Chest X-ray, AP view. Patient: 42 years old, sex M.
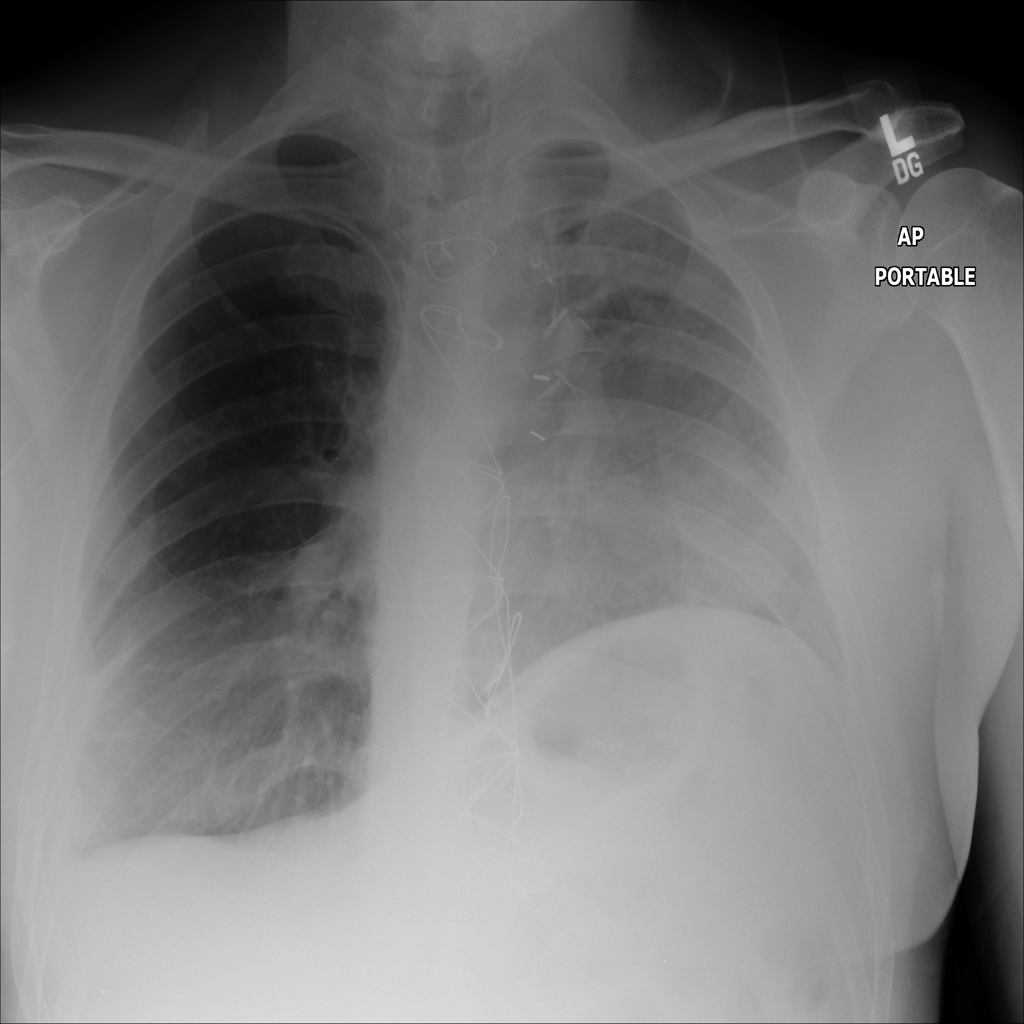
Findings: No Finding